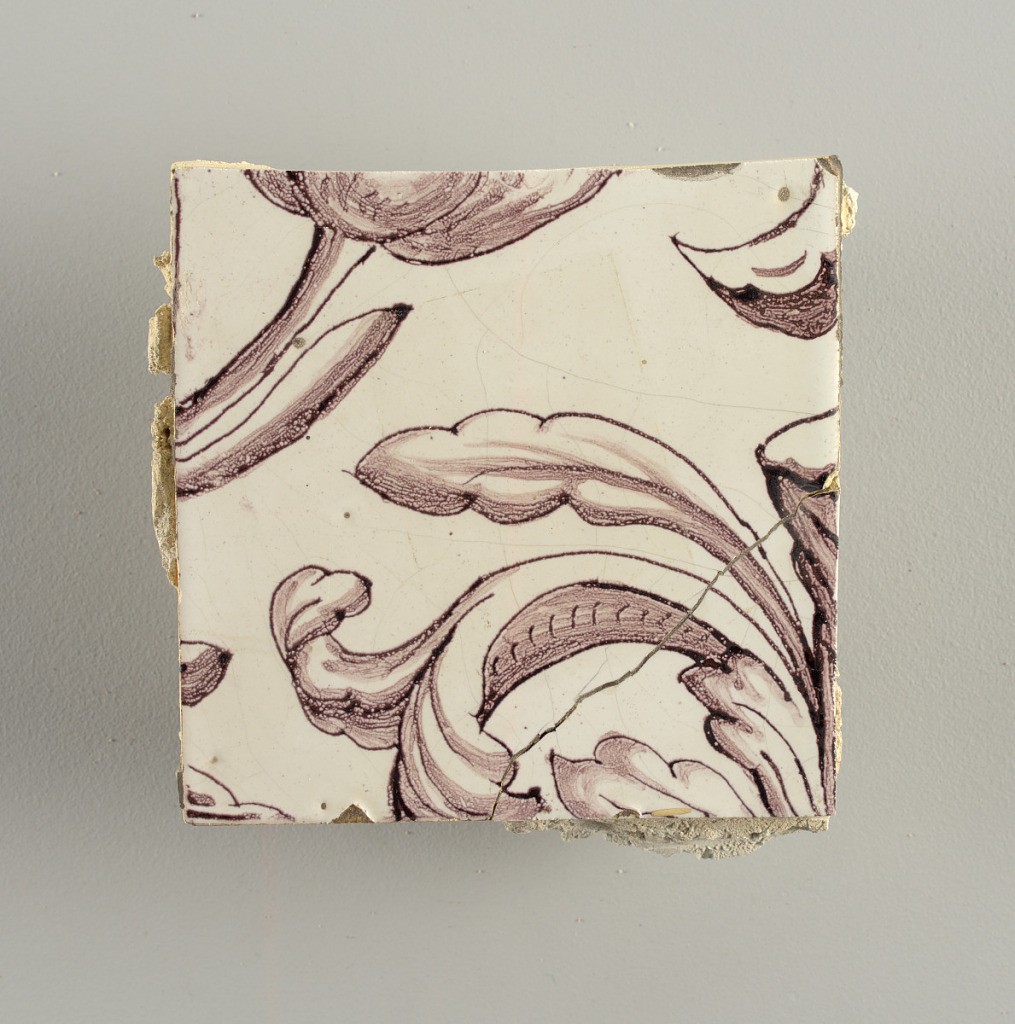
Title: Wall facing
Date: ca. 1725
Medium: Tin-glazed earthenware, underglaze
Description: Horizontal rectangle.  Thirty-seven tiles wide and twenty-one high with opening for door or window nineteen and one-half tiles high and twelve wide.  To left and right of opening, centered canopy above. Left, woman representing Hope, right, a sculputure urn.  Centered above opening, a mascaron.  Arabesque design of foliage.